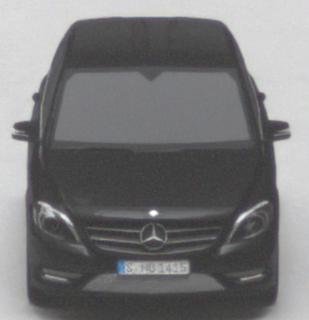
Make: Mercedes-Benz
Model: B 180 BlueEFFICIENCY
Detailed model: B-Class (246)
Model produced from: 2011/11
Model produced until: 2012/10
Doors: 5
Color: black
Road condition: dry road
Daytime: midday
Contrast: medium contrast